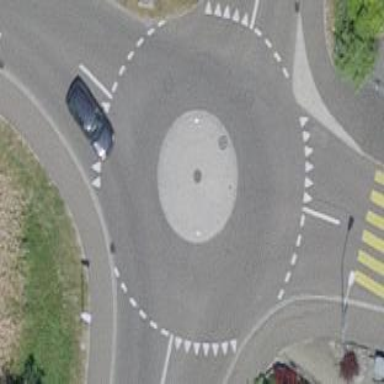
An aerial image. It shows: Unclassified road with asphalt surface leading to roundabout.